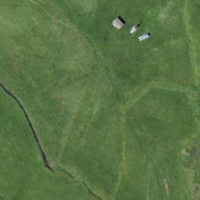
EUNIS habitat code: 26
Species observed at this site:
Rhododendron ferrugineum